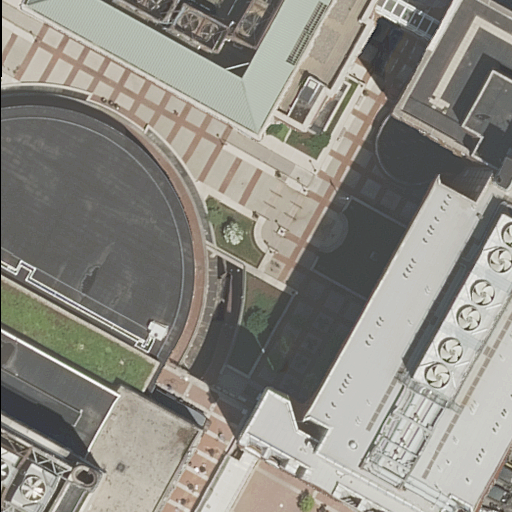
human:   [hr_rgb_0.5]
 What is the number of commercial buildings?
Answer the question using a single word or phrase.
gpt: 0

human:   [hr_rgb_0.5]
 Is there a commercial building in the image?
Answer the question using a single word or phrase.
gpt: no

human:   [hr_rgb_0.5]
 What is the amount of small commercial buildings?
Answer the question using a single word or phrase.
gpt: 0

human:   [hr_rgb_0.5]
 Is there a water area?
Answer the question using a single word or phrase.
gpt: no

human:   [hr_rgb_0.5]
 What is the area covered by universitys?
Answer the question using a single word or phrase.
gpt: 19648m2

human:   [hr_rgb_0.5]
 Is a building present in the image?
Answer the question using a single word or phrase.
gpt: yes

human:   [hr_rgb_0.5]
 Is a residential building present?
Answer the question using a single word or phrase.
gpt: yes

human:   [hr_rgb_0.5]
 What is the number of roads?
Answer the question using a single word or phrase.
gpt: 7

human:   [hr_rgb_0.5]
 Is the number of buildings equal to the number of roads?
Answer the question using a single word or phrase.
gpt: no

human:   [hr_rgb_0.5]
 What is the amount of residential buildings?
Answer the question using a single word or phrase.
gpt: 5

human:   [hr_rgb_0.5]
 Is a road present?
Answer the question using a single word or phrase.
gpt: yes

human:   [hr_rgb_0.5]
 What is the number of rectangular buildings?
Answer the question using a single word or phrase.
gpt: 2

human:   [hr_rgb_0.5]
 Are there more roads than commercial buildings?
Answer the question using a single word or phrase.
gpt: yes

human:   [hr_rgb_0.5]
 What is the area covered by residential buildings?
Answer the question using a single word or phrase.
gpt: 8163m2

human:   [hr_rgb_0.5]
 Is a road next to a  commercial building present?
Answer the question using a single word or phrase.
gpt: no

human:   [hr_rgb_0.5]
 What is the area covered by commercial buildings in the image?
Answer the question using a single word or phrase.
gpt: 0m2

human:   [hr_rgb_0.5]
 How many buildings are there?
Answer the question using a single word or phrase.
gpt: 5

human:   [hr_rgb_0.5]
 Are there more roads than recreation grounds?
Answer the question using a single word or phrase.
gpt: yes

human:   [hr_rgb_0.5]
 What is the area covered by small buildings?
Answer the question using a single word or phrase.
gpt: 0m2

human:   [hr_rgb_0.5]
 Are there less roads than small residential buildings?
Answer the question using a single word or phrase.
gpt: no

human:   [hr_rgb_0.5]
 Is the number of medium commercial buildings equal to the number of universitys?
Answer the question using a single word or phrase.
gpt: no

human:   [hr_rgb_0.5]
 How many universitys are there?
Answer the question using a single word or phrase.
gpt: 2

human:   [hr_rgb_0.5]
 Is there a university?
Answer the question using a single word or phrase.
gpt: yes

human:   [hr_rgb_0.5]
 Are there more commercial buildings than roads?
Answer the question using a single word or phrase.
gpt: no

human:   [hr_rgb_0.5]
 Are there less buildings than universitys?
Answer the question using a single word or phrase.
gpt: no

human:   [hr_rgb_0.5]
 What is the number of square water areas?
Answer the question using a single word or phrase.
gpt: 0

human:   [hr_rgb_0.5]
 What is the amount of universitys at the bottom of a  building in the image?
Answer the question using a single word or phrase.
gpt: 1

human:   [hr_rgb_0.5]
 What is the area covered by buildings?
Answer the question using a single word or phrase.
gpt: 8163m2

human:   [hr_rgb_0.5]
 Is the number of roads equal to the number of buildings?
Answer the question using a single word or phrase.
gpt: no

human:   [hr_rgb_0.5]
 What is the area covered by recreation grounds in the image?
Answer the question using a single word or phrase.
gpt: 492m2

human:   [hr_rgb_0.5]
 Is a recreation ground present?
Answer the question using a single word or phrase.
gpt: yes

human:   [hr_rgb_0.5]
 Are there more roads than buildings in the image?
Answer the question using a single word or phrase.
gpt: yes

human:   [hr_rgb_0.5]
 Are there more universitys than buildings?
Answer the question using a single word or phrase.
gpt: no

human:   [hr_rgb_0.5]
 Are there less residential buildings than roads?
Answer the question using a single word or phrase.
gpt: yes

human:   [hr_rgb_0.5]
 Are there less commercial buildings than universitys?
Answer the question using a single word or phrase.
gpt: yes

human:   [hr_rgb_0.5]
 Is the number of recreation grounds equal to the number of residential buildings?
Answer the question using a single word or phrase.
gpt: no

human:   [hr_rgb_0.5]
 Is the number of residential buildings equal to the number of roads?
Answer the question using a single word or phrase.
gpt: no

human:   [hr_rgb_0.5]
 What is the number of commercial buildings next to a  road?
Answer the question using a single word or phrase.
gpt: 0

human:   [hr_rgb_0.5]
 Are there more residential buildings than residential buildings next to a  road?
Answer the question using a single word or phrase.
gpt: no

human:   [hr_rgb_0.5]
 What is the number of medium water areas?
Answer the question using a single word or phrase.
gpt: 0

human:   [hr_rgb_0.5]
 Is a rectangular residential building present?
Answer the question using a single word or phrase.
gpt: yes

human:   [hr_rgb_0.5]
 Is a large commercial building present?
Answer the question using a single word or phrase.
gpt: no

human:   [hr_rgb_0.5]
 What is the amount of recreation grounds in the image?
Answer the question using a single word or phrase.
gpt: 1

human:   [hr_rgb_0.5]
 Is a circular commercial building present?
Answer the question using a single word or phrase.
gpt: no

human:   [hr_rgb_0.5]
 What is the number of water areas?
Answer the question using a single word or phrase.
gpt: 0

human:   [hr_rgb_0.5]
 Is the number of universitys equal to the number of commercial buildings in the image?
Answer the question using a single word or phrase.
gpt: no

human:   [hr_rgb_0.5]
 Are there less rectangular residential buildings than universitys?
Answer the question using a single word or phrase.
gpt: no

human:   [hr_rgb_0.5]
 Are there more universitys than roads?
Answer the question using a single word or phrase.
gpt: no

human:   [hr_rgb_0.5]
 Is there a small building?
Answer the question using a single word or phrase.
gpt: no

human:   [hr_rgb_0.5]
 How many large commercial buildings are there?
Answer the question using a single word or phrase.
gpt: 0

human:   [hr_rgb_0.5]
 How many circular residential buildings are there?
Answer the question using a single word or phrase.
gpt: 0

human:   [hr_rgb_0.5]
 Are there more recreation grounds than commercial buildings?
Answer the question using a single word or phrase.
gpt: yes

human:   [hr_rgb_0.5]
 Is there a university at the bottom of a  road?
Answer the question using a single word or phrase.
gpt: no

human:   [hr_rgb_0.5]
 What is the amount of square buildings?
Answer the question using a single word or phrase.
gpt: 0

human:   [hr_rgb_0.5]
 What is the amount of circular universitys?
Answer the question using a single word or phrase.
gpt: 0

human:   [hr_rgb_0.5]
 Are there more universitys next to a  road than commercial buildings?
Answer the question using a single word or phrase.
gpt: yes

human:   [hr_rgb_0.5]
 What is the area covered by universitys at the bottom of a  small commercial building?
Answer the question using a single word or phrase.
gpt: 0m2

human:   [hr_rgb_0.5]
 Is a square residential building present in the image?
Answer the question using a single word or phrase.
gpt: no

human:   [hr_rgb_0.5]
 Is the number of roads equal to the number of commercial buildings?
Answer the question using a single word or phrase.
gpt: no

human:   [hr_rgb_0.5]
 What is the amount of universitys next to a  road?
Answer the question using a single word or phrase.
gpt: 1

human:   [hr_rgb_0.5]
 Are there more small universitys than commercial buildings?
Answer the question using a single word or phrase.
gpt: no

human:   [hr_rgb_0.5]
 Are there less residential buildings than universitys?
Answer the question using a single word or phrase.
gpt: no

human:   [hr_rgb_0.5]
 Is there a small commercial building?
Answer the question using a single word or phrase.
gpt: no

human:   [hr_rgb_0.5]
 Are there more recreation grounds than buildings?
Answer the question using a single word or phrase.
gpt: no